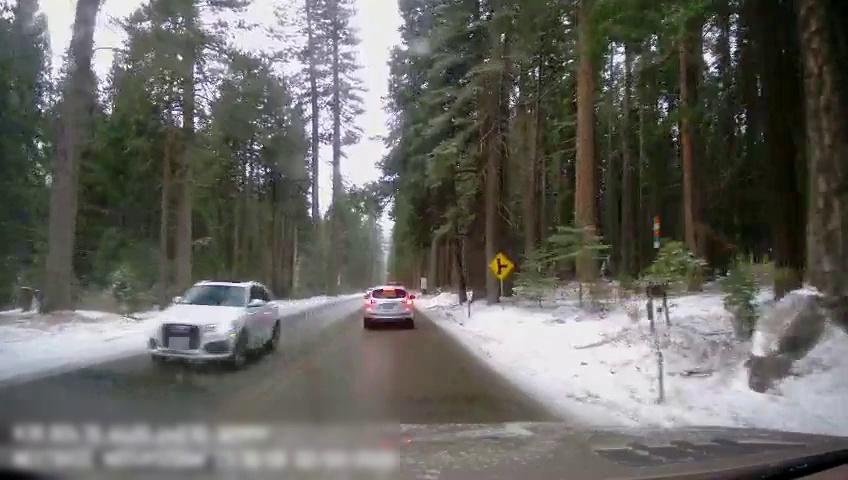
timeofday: Day
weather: Snowy
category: Drivable Space
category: Vehicles | SUV
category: Vehicles | SUV
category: Vehicles | Truck
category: Vehicles | SUV
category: Traffic | Signs